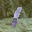
Label: 1